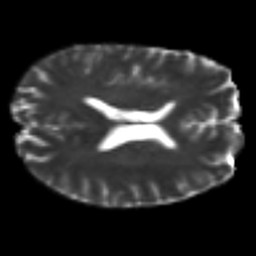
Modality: T2w
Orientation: axial
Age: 43
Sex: male
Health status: ill
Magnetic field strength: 3 T
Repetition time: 9 s
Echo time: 0.093 s